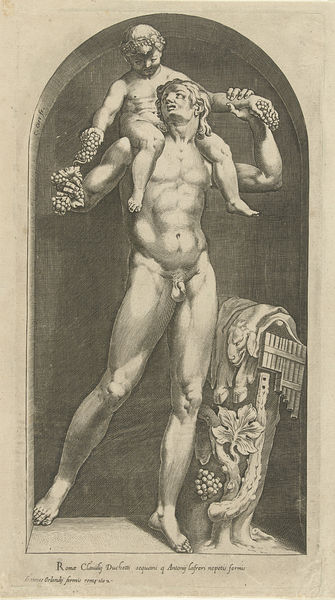
Titel: Beeld van een faun met Bacchus op zijn schouders
Künstler: Cornelis Cort
Standort: Amsterdam
Institution: Rijksmuseum
Schlagwörter: homme, gravure, vin, enfant, lavis, dieu, nus, flute, pan, nu, e, vigne, épaules, raisins, raisin